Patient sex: F
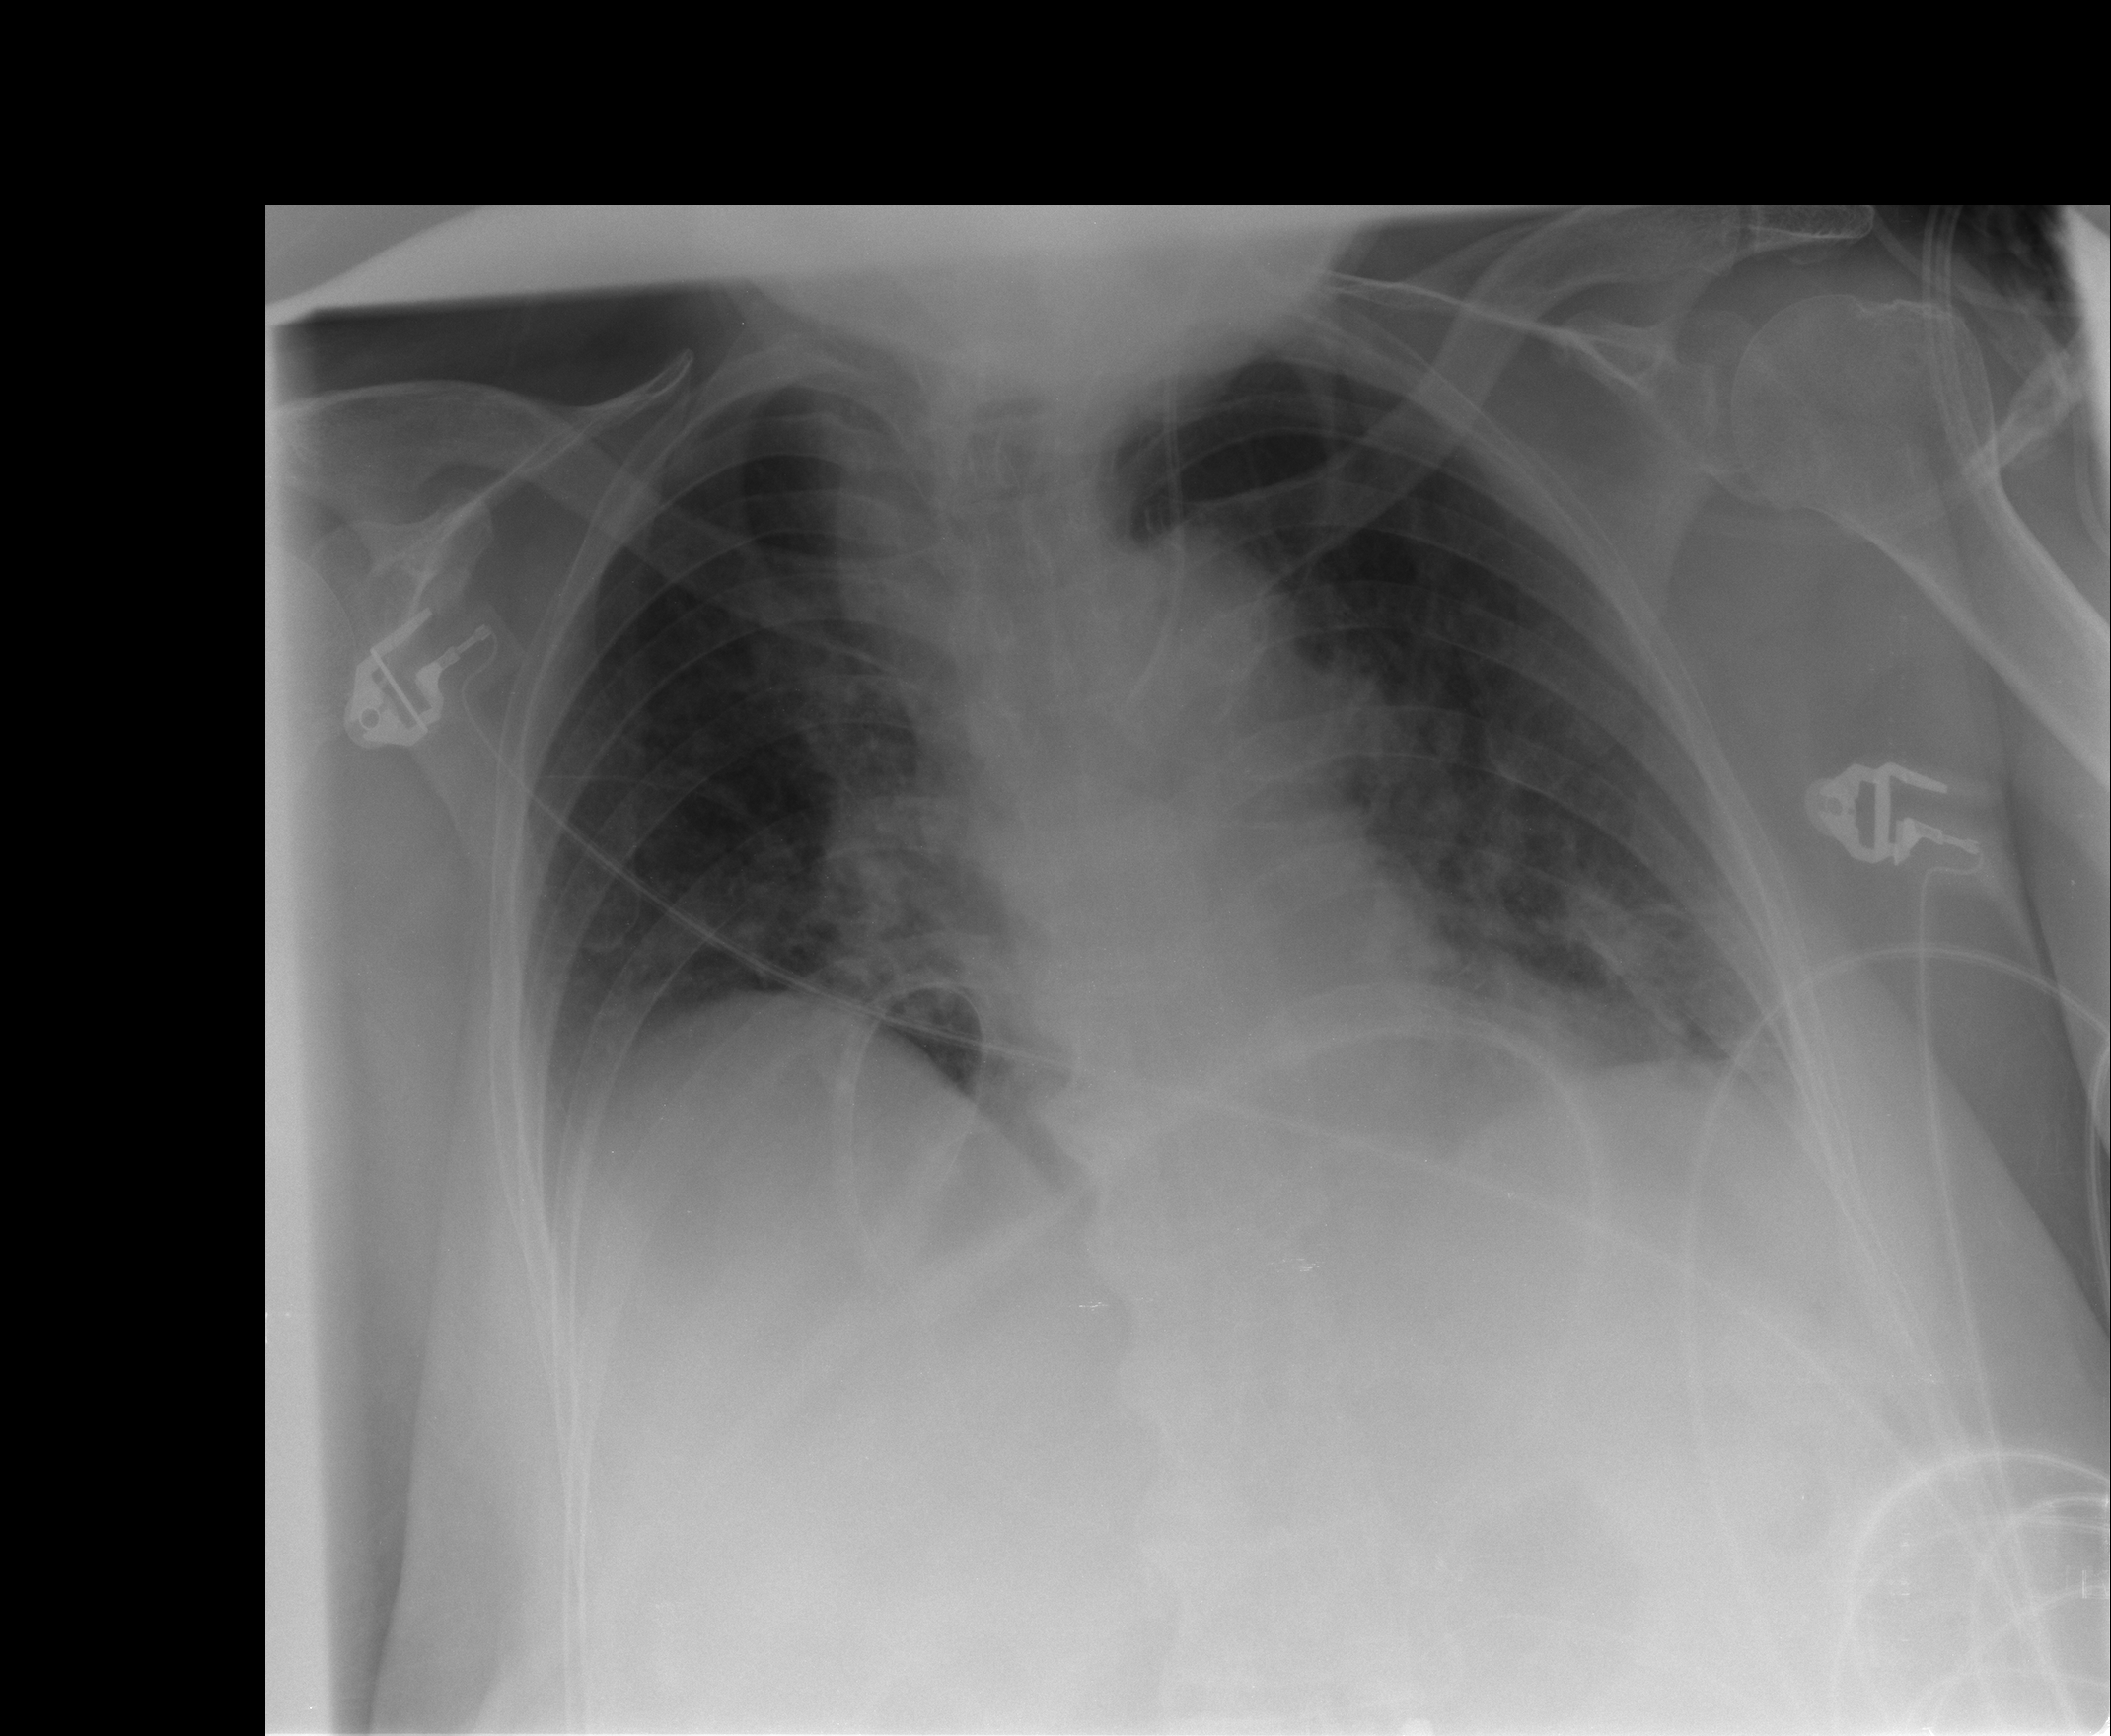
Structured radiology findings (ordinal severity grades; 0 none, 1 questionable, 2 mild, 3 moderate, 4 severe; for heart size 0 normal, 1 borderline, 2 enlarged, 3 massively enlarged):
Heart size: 1
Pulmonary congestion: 1
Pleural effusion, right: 1
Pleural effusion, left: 0
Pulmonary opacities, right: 0
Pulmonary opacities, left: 0
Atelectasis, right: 2
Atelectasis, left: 2